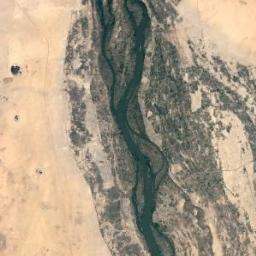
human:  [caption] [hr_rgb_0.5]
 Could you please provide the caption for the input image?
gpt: There are many trees on either side of the river .

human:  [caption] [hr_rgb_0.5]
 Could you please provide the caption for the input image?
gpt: The river goes through bare land and green grass .

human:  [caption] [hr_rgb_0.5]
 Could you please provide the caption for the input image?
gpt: A curvy turquoise river with several small islands on both sides, With green and tan mixed ground on both sides of the bank, And a yellow desert not far .

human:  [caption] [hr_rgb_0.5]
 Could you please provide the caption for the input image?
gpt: The dark green river with some channel bars goes through the wasteland .

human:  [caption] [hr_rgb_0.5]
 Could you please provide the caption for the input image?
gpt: The river is in a yellow desert .